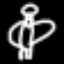
Label: angel